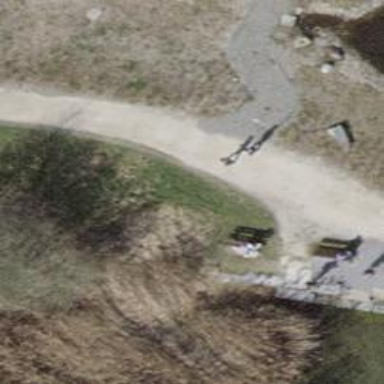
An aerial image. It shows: Bench.